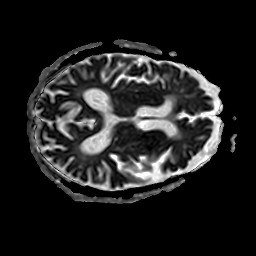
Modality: ADC
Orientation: axial
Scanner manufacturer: philips
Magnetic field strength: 3 T
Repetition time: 3.794 s
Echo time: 0.06134 s